Question: I believe there will be a relatively simple solution for this, however I am yet to find it.
I am creating a simple rdlc report in a visual studio 2012 windows forms application, adding a dataset and dragging and dropping these fields into my tablix. All this worked fine, however I now want to add a tablix inside one of my row fields. I want it to look like the image below, and I want to do it fairly painlessly through the designer.
Above is an exmaple of the table I am trying to create, with all contained fields in the same row of the same dataset with the Date, Start, and End fields being the problem area's I cannot create.
I have tried to create these, however I get the error
The tablix 'Tablix1' has a detail member with inner members. Detail members can only contain static inner members.
After this I deleted some groups, and it compiled, however it then only showed the first line of data from the datatset.
I also wondered whether there may be a way to move the tablix headers from rows to columns, so the headers go down the left instead of across the top, but I cannot seem to find a way to do this either.
I am fairly new to this so any help is much appreciated.
Thanks.
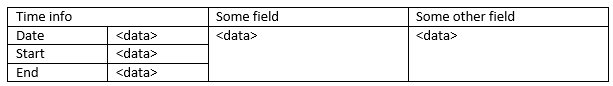
Answer: Nested Tablix operate strictly on same dataset, join tables.
Refer to a good explanation <URL>